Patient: sex M, age 46
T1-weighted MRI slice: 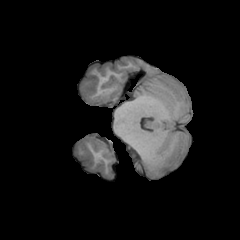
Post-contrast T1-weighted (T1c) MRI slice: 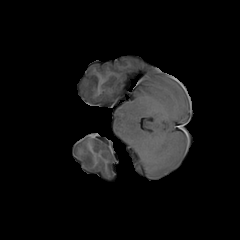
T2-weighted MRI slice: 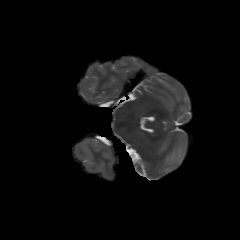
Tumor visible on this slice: yes
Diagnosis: Glioblastoma, IDH-wildtype
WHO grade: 4